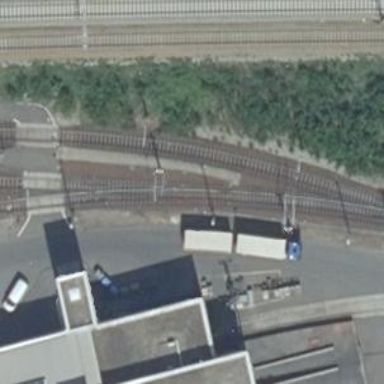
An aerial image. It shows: Railway switch.